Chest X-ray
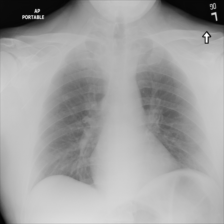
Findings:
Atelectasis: negative
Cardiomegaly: negative
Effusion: negative
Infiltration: negative
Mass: negative
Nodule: negative
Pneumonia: negative
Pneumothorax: negative
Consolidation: negative
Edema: negative
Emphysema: negative
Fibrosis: negative
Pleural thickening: negative
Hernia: negative